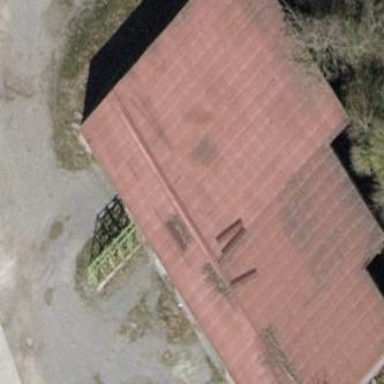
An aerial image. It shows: Warehouse building.